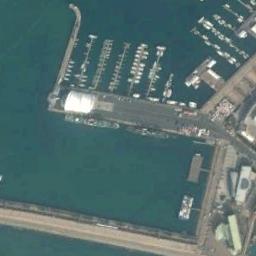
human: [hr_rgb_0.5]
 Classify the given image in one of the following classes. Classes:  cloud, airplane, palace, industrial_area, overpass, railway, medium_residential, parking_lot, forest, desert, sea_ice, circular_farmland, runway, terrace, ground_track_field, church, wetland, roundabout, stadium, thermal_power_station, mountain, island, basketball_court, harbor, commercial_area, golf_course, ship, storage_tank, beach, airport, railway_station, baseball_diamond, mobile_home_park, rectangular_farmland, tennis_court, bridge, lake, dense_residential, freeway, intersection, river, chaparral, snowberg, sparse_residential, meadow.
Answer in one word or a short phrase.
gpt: harbor